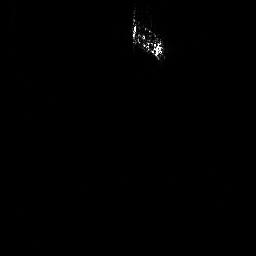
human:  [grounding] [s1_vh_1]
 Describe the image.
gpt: In the satellite image, there is  <ref>1 large ship </ref> <box>[[50, 1, 64, 22, 0]]</box> located at top.